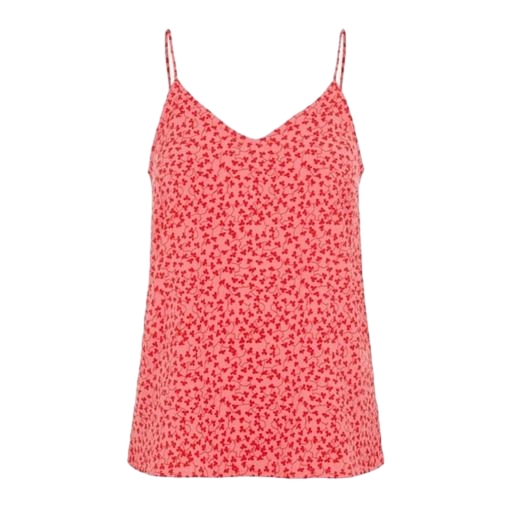
red printed tank, pink lucinda printed cami, pink citrus bloom print camisole, white background